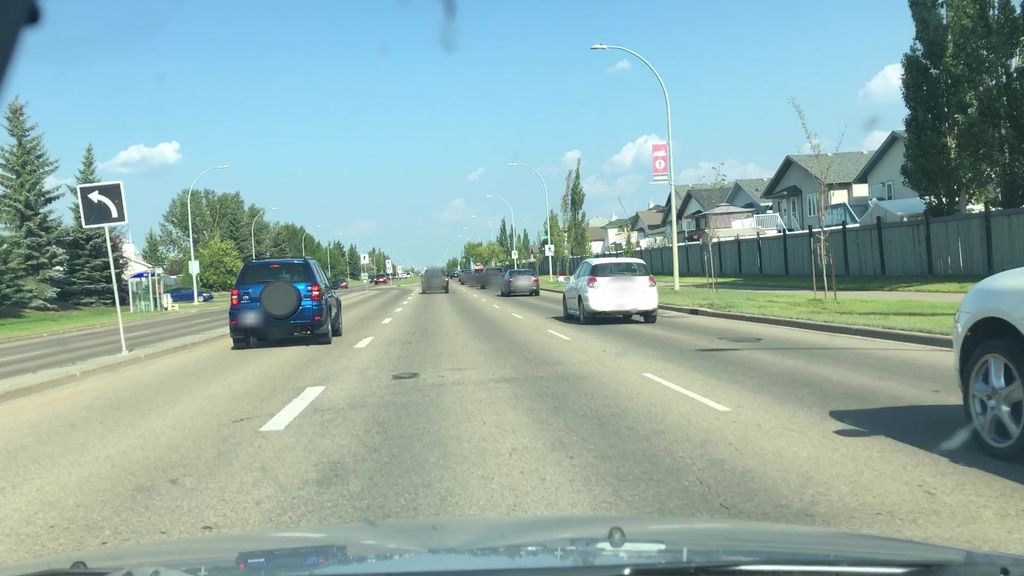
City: edmonton